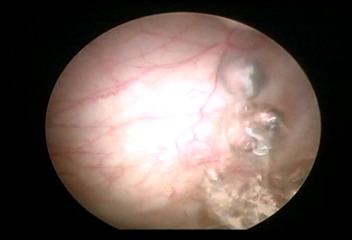
Modality: WLC
Class: Normal mucosa
Bladder cancer association: No